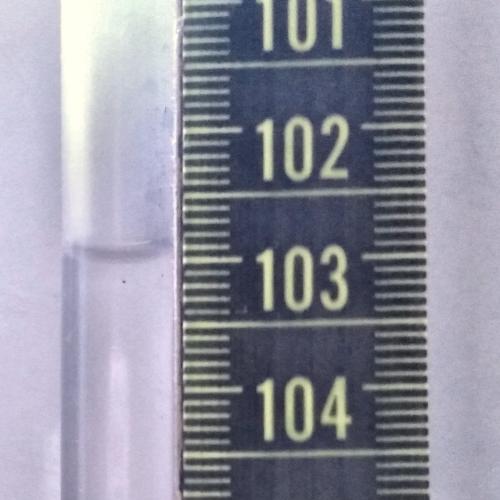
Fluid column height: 102.9 cm